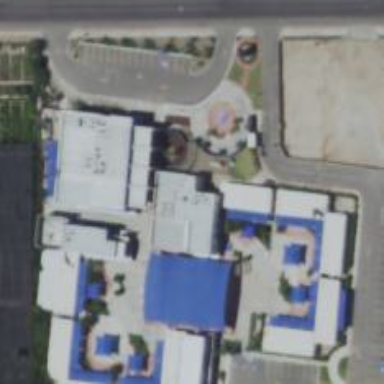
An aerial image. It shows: School.